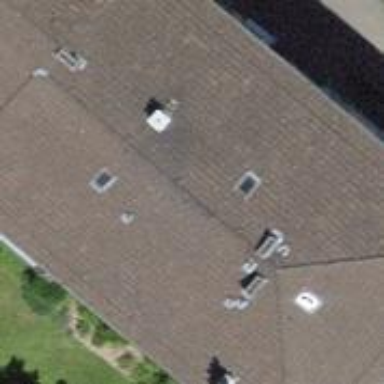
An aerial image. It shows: Hipped-roof building with apartments.